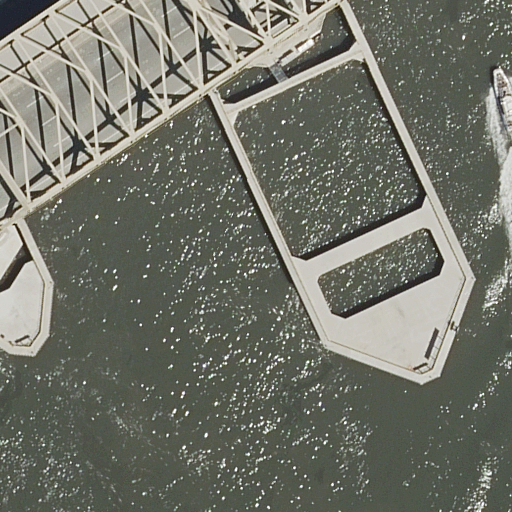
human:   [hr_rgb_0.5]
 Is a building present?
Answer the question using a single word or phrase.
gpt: no

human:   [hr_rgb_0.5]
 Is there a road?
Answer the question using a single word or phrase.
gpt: yes

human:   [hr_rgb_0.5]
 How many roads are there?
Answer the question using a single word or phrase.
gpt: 4

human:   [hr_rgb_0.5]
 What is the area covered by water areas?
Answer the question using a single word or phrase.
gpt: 10636m2

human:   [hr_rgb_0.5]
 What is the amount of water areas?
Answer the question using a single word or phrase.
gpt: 1

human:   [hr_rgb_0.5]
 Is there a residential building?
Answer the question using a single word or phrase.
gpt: no

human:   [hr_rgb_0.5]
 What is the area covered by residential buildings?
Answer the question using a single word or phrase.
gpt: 0m2

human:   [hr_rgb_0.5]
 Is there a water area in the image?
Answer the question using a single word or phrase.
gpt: yes

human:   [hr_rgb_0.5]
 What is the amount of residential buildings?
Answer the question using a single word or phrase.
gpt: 0

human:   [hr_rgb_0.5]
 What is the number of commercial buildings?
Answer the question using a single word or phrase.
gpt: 0

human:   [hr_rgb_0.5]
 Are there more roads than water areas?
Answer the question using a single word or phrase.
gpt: yes

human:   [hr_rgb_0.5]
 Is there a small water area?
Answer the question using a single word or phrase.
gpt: no

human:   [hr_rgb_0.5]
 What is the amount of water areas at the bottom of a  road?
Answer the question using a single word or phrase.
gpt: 0

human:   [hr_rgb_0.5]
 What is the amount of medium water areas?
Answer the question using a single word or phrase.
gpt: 0

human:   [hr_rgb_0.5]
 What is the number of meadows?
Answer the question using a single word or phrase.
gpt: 0

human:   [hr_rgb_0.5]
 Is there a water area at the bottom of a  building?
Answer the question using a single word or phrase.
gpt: no

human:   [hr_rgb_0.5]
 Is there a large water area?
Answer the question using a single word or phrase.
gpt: yes

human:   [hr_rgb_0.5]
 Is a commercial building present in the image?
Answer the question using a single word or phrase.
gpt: no

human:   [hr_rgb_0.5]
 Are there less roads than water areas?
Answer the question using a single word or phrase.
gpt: no

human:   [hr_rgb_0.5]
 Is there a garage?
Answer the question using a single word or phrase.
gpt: no

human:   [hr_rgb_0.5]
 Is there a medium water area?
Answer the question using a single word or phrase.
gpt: no

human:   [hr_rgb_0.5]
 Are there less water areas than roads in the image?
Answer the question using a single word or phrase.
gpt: yes

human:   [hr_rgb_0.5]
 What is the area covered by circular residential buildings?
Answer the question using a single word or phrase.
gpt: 0m2

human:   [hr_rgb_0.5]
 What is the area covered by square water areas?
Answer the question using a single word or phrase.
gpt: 0m2

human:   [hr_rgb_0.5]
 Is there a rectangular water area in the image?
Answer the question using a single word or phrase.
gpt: yes

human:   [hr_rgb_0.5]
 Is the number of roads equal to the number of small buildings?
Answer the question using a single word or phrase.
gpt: no

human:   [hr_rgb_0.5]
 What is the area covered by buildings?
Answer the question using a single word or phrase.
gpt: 0m2

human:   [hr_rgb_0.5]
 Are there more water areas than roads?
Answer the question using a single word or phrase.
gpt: no

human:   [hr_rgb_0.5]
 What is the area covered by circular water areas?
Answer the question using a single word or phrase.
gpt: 0m2

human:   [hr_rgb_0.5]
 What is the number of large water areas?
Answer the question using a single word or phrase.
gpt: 1

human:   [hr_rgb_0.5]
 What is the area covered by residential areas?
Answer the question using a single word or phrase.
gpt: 0m2

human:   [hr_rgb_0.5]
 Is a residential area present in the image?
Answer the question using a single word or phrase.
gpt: no

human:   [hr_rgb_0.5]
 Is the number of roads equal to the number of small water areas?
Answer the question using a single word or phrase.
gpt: no

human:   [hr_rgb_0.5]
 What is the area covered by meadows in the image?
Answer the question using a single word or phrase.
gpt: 0m2

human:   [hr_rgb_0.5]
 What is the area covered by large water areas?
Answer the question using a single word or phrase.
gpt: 10636m2

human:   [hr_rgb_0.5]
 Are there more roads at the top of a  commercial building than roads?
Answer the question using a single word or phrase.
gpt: no

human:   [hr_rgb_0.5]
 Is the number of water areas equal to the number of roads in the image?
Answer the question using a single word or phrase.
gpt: no

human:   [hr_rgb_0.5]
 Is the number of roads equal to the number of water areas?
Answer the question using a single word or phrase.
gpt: no

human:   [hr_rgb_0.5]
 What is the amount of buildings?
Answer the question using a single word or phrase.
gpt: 0

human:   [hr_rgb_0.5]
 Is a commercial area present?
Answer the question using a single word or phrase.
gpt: no

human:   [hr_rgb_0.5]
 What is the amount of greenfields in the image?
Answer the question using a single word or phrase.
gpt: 0

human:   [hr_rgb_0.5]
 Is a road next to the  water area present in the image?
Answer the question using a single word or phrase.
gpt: yes

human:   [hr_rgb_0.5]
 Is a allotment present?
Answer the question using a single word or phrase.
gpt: no

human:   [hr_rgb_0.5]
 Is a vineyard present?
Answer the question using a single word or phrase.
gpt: no

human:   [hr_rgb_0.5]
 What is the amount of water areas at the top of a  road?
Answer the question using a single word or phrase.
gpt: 0

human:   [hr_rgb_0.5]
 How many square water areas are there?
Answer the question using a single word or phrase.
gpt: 0

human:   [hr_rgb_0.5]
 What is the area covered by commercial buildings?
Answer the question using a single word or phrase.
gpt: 0m2

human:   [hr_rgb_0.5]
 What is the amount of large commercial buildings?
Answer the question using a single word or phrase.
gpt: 0

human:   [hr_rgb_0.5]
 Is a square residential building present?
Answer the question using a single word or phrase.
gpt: no

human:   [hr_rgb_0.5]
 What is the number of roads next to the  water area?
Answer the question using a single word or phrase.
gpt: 4

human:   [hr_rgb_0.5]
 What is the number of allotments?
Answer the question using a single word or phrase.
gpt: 0

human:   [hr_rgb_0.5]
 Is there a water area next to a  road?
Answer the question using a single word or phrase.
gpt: yes

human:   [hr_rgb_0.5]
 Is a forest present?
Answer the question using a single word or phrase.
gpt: no

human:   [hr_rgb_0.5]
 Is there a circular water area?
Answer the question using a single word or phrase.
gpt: no

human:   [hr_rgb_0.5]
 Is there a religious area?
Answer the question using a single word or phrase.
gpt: no

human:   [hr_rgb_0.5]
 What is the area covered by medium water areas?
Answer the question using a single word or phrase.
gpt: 0m2

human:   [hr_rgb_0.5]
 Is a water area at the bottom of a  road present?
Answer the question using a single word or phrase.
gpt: no

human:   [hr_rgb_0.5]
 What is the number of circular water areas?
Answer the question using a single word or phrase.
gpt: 0

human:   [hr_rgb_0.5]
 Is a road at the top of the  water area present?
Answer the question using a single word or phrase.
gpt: yes

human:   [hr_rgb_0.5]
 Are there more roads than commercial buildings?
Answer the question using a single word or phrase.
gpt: yes

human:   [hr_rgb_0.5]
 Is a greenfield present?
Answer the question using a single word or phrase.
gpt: no

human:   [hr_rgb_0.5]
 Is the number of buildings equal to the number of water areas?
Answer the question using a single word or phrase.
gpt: no

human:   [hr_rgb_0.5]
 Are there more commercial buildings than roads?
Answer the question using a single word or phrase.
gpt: no

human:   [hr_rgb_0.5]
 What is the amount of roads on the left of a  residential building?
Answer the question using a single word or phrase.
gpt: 0